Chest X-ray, PA view. Patient: 7 years old, sex M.
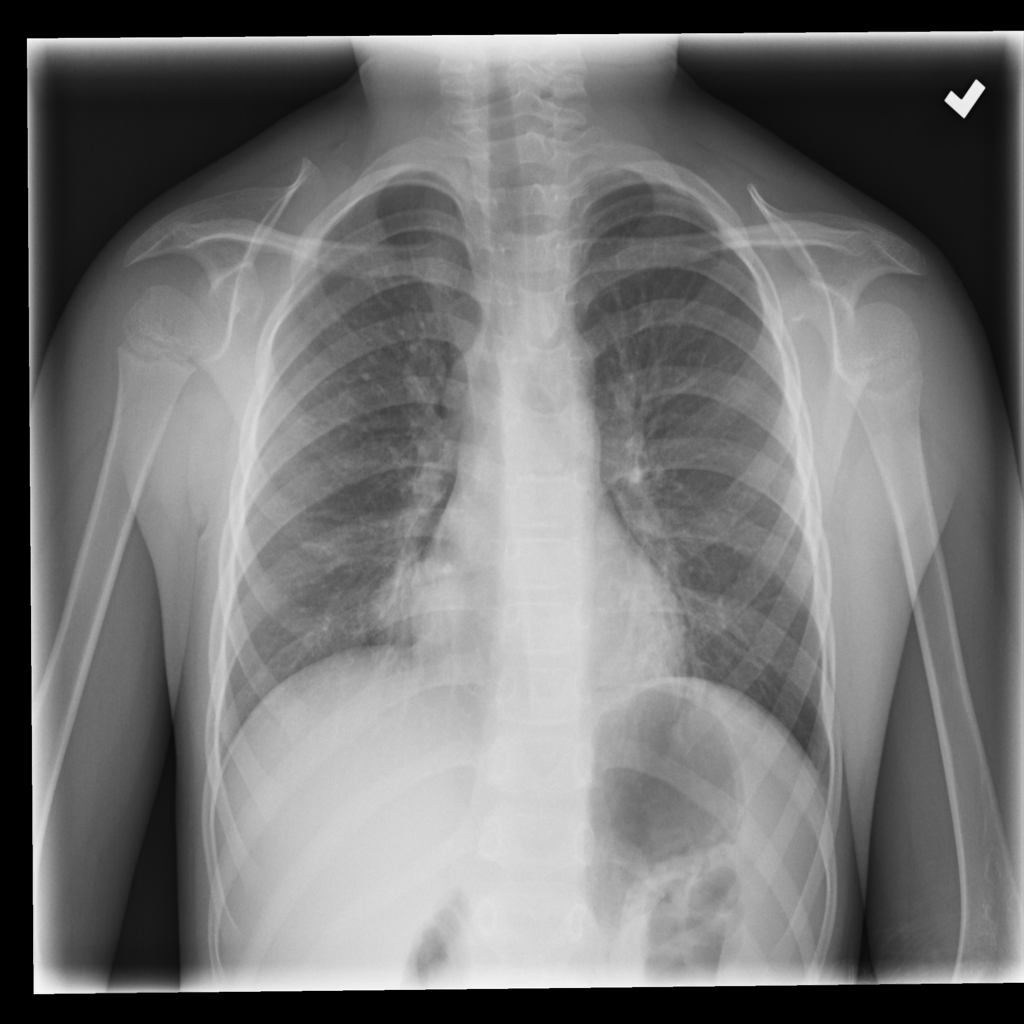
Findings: No Finding